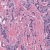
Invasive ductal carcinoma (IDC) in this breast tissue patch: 1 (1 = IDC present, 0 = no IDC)